Field crop: maize
Growth stage: 2
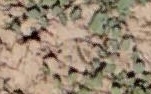
Species: convolvulus